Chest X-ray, PA view. Patient: 63 years old, sex M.
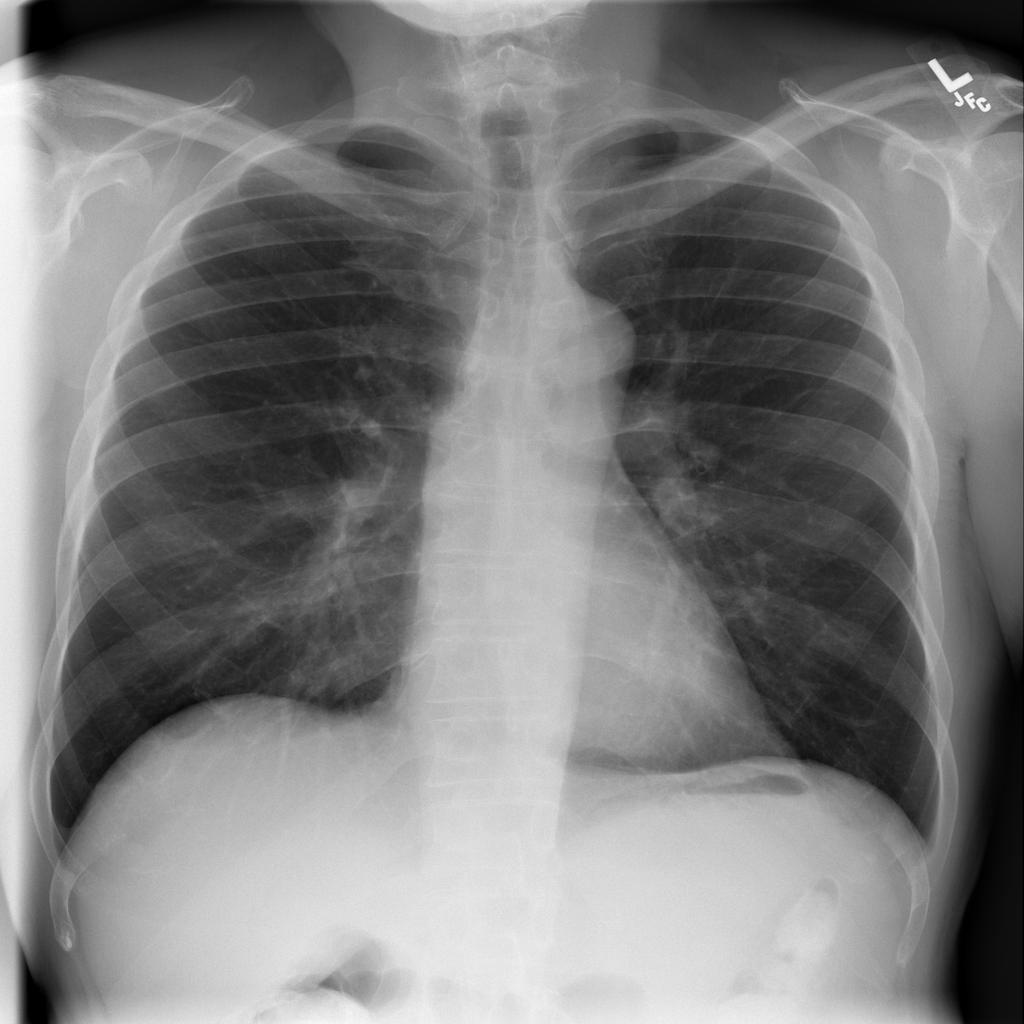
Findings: No Finding